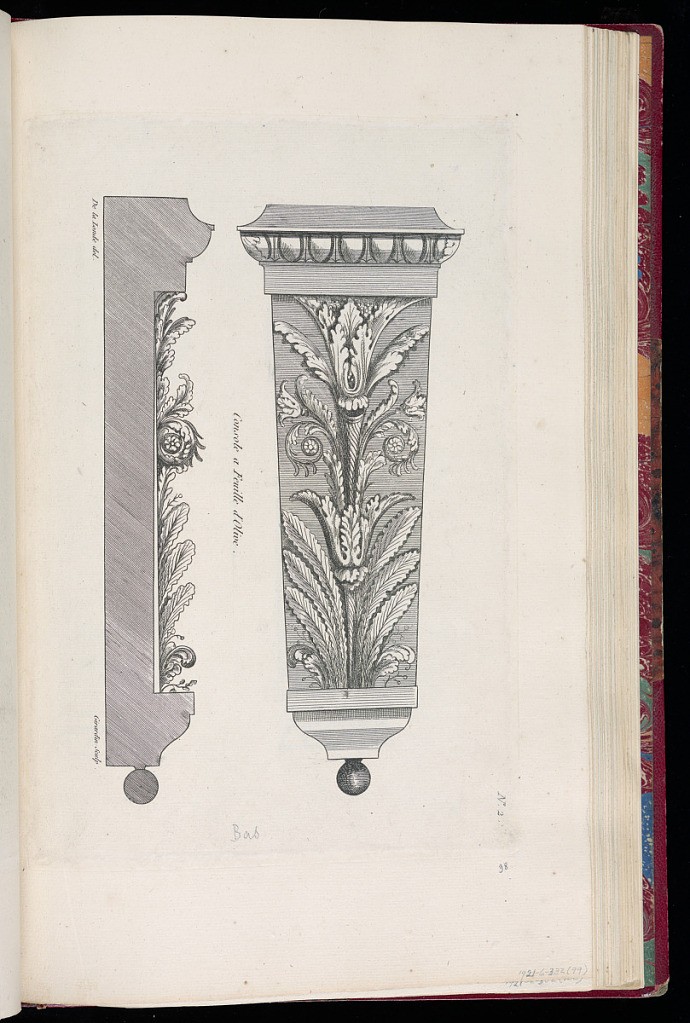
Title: Console à Feuille d'Olive
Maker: Richard de Lalonde, French, active 1780–96
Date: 1780-1789
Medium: Etching on off-white laid paper
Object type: Print
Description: Elevation and profile of a design for a bracket decorated with olive leaves. The plate is signed and numbered.